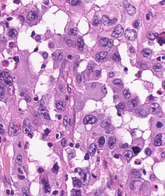
Tumor epithelial tissue: yes
Tumor-associated stroma tissue: no
Normal tissue: no